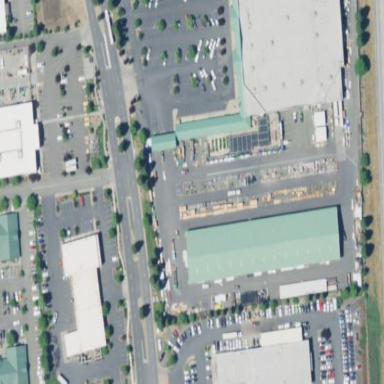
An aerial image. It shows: View of roof of building.